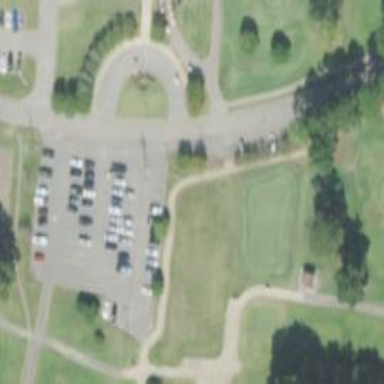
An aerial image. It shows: Service road designated as golf cart path.